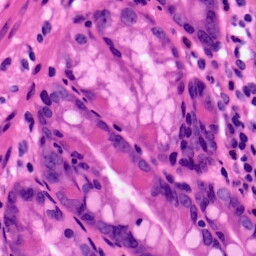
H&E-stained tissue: Pancreatic